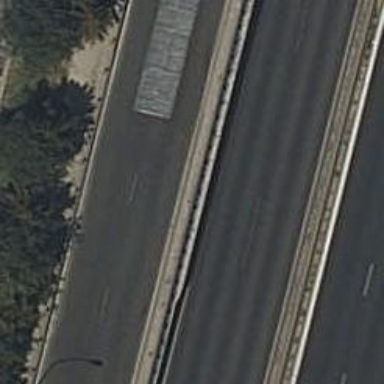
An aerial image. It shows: Jersey barrier wall.